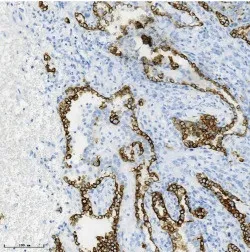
Immunohistochemical results. AE1/AE3 was positive in cuboidal surface cells but negative in round stromal cells.
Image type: pathology (immunostaining)